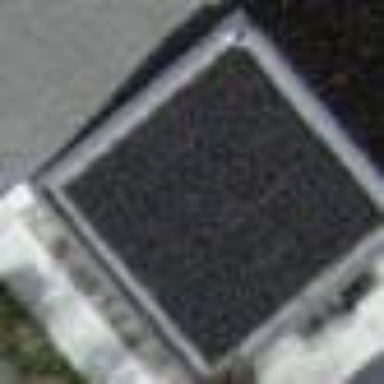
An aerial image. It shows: Garage building.